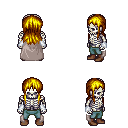
a pixel art fantasy rpg character, male body template, skeleton, gray cape, teal pants, blonde unkempt hairstyle, white cloth bracers, brown shoes, four views (front, back, left, right), 2x2 character sprite sheet, small pixel art, hard edges, no anti-aliasing